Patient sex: M
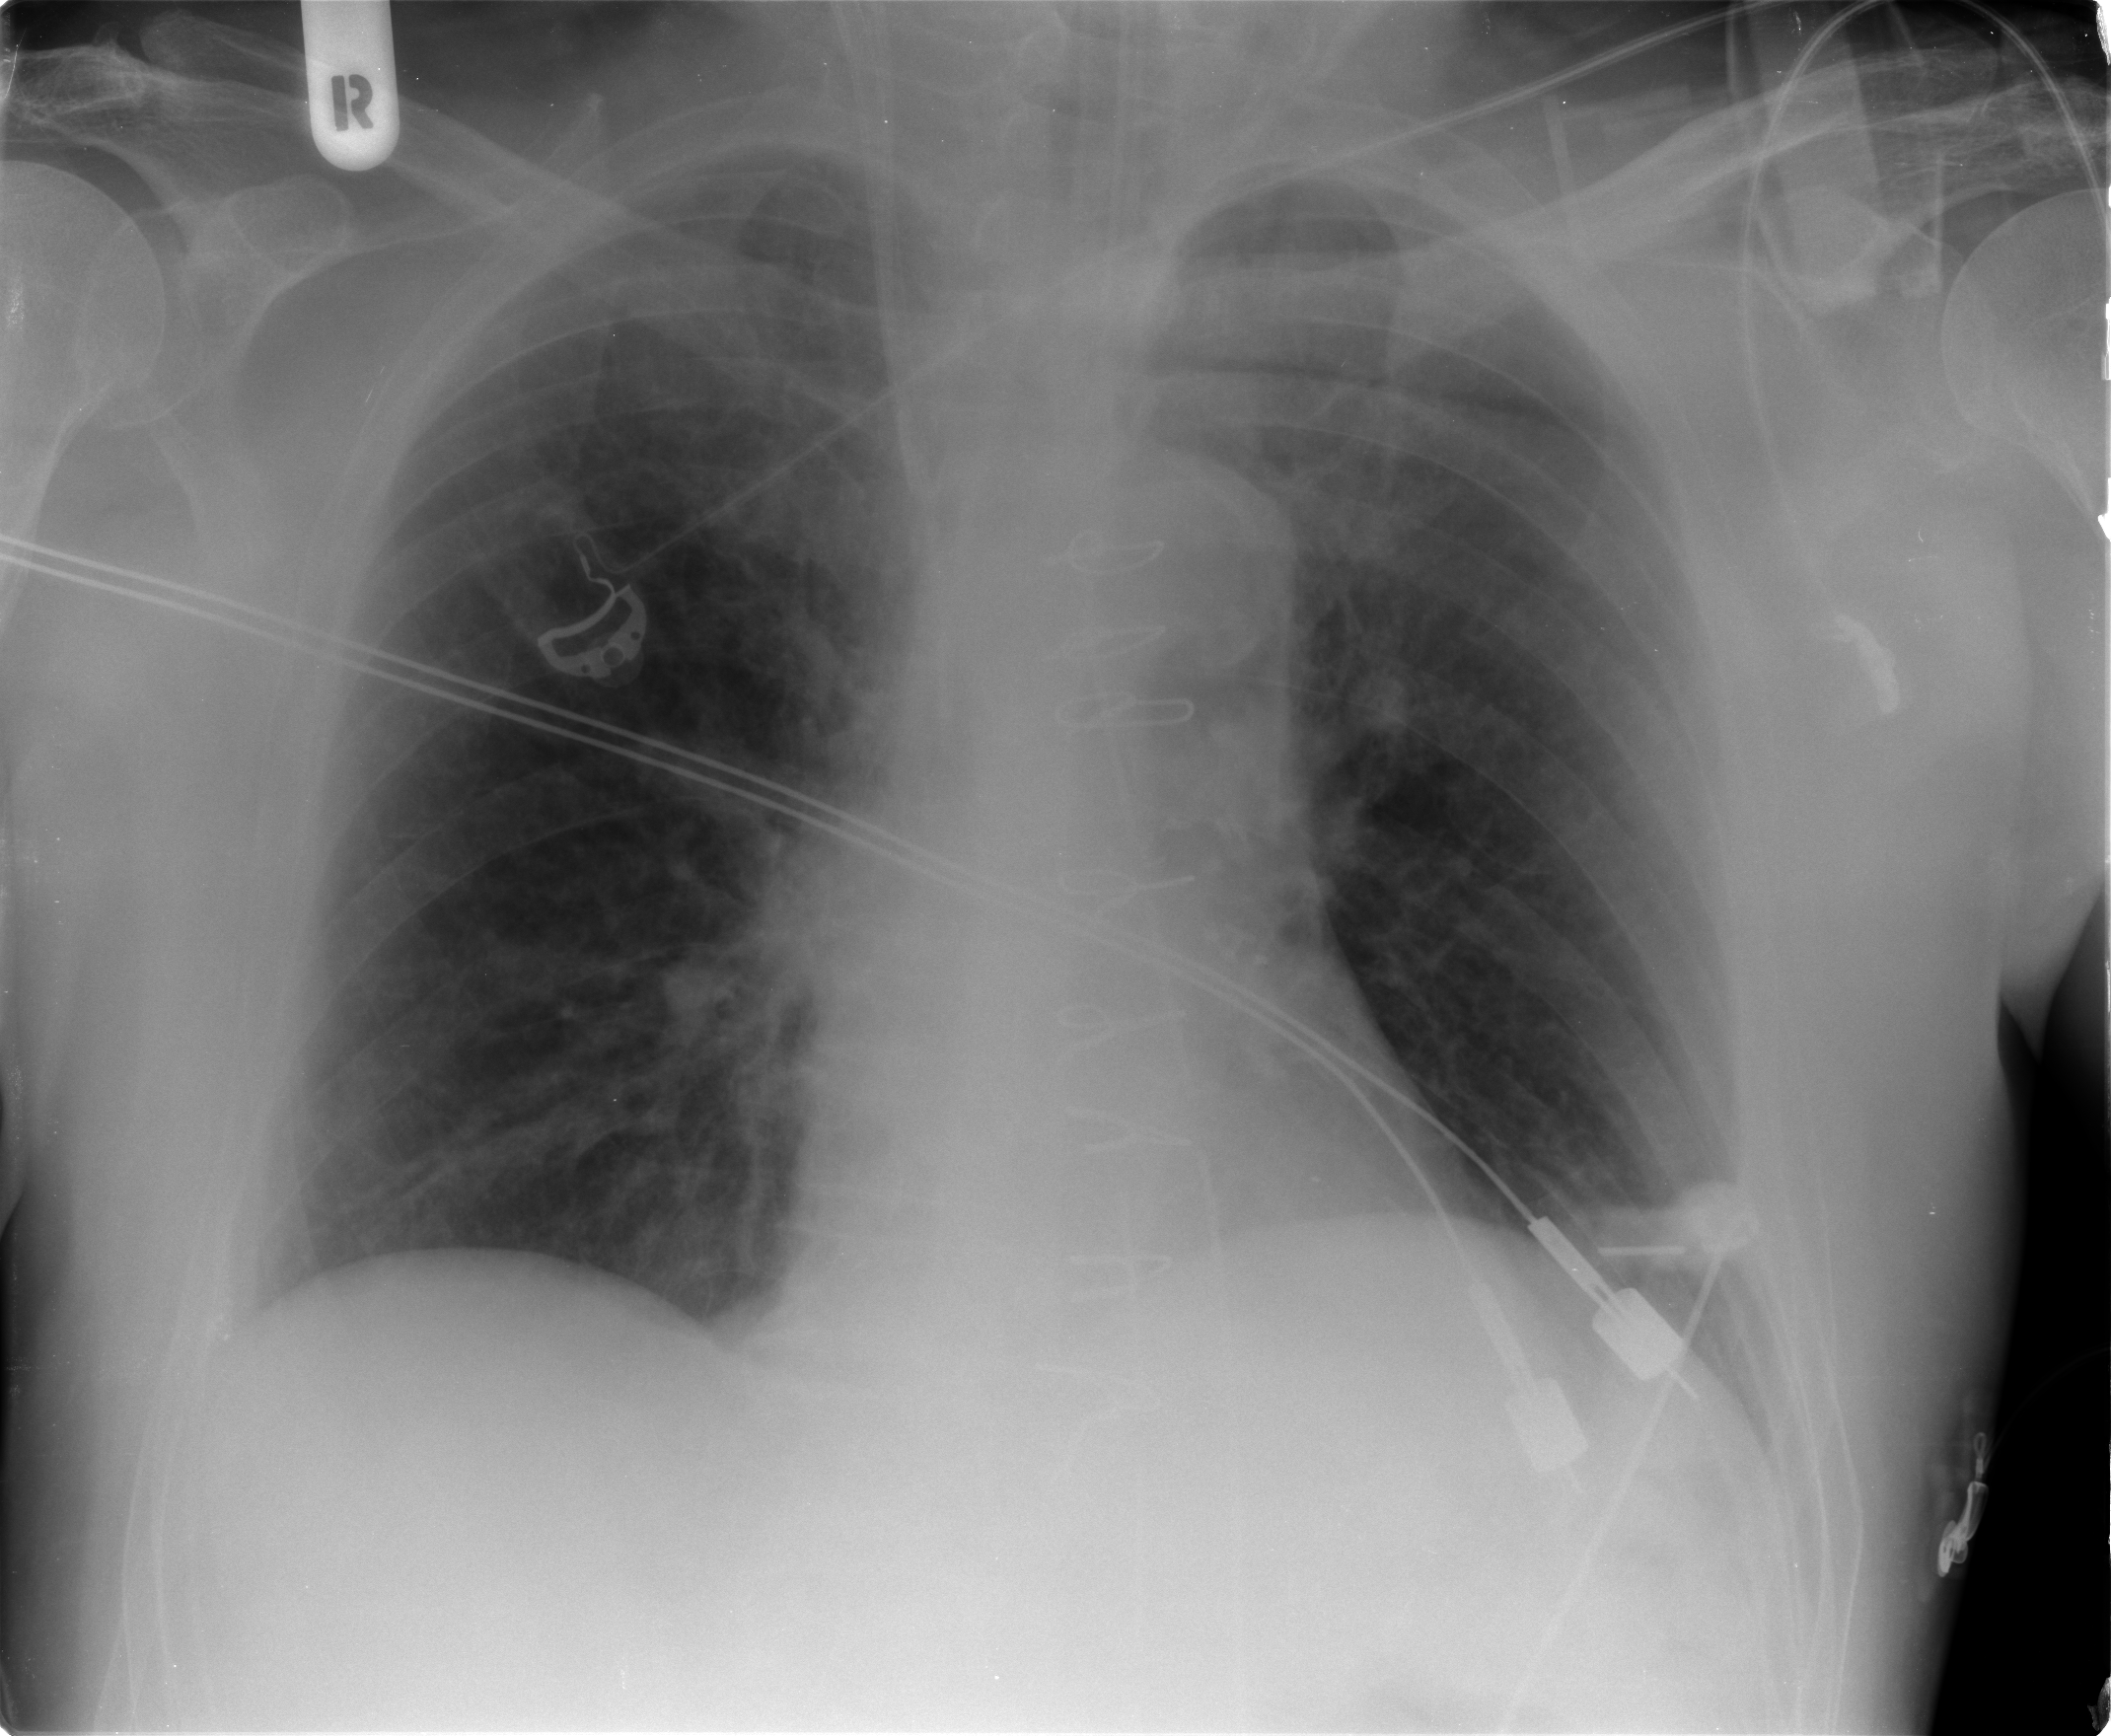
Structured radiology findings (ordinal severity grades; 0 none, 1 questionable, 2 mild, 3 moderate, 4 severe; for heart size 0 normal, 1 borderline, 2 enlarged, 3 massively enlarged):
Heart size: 0
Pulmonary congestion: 1
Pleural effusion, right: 0
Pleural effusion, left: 0
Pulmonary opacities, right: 0
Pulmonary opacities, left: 0
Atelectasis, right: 0
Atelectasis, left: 0